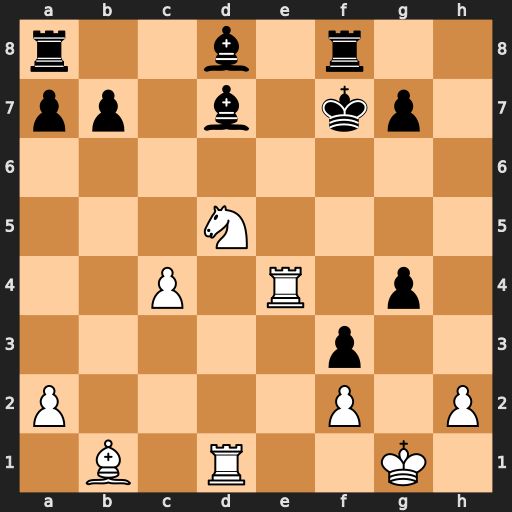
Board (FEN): r2b1r2/pp1b1kp1/8/3N4/2P1R1p1/5p2/P4P1P/1B1R2K1
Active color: w
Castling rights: -
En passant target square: -
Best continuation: Rf4+ Kg8 Bh7+ Kxh7 Rxf8